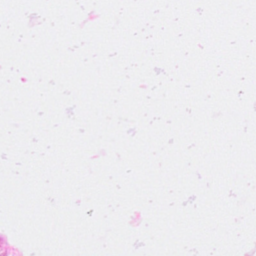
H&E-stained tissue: Breast